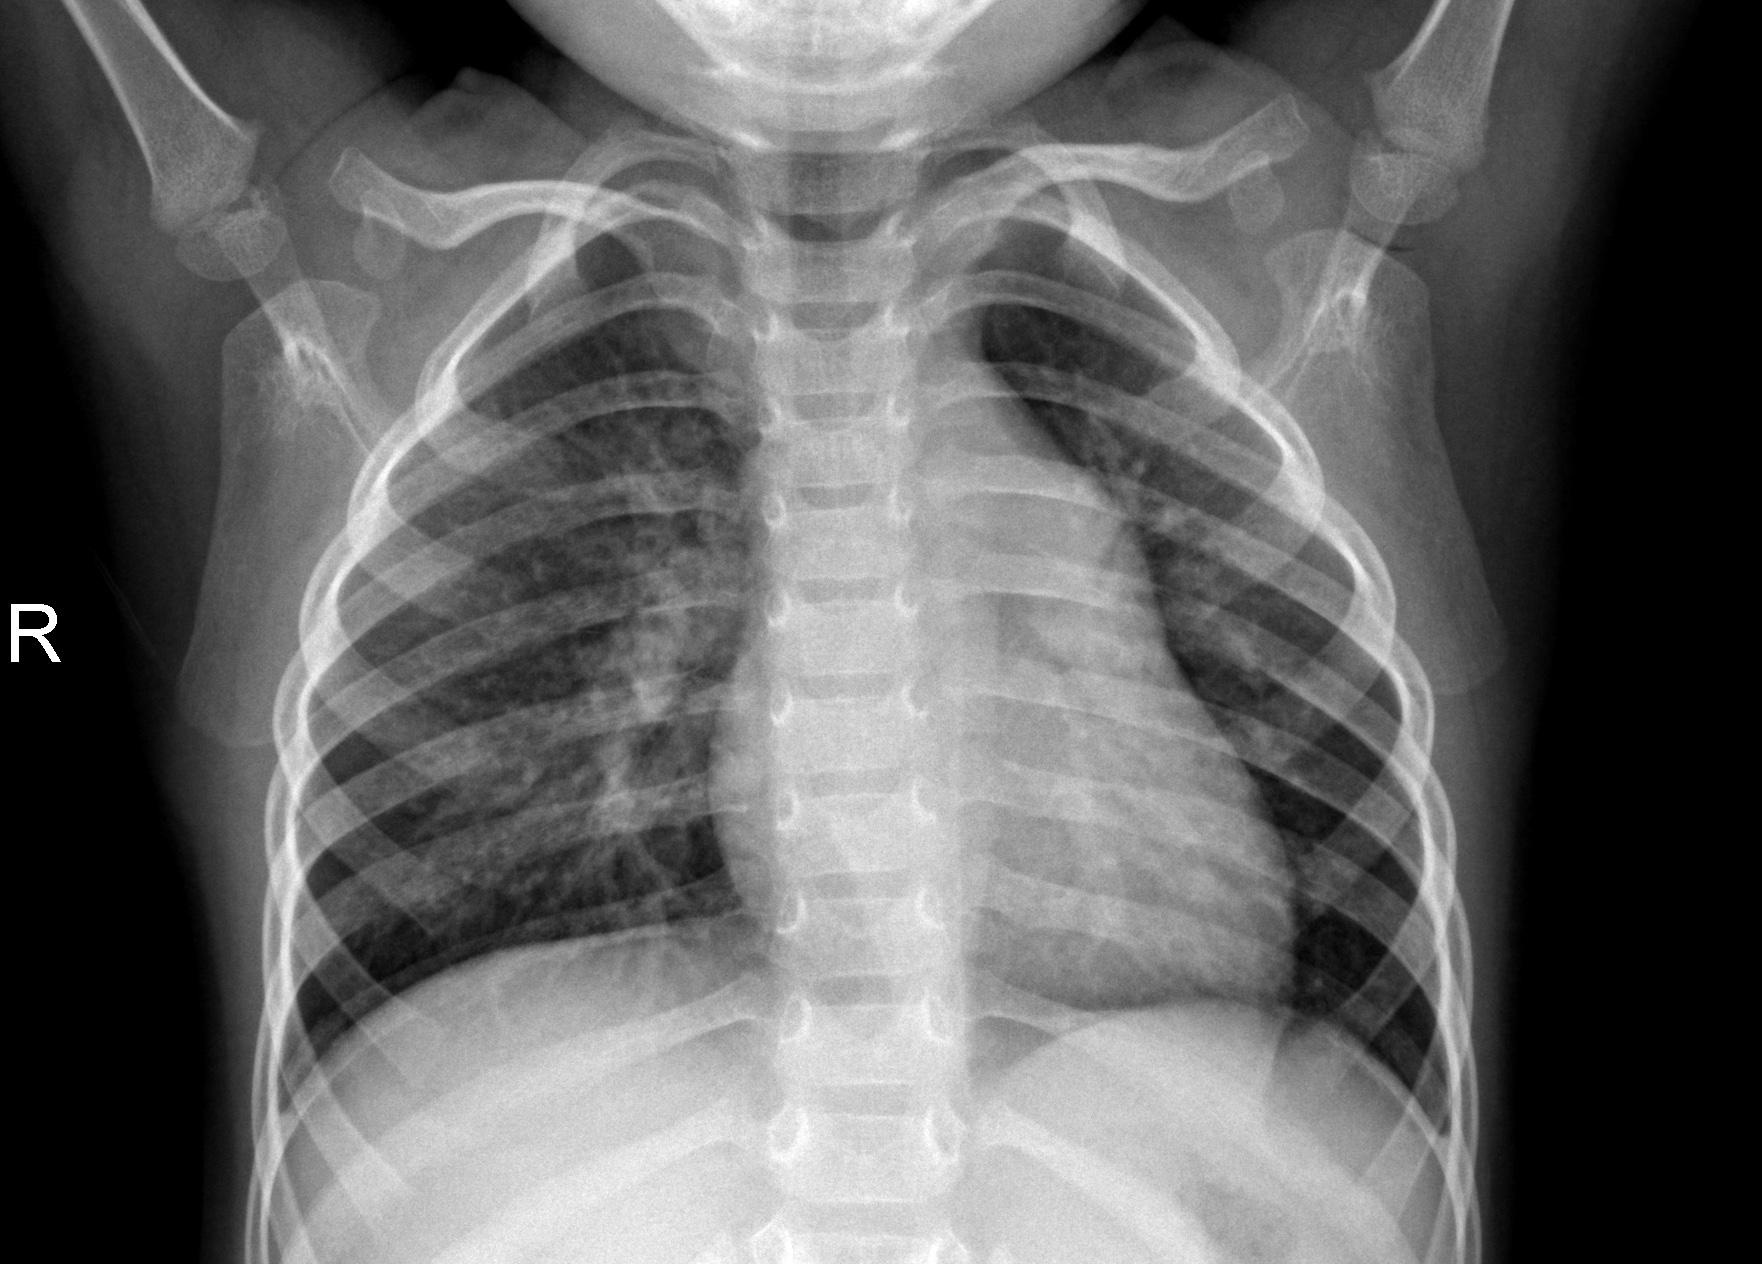
Diagnosis: NORMAL